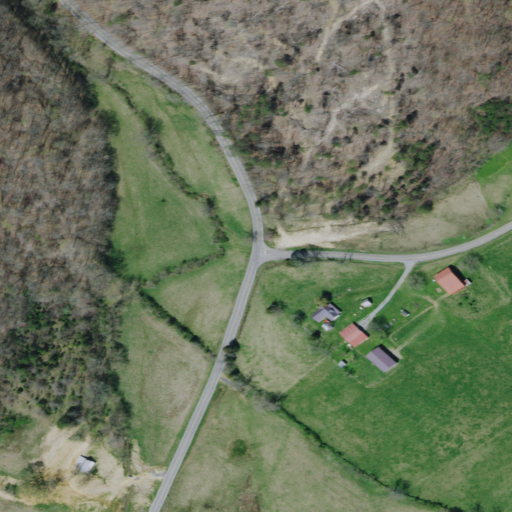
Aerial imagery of valley in Tennessee named Butcher Valley containing deciduous forest, pasture, open development, and low intensity development